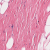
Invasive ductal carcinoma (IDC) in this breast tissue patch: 0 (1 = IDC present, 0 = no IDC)